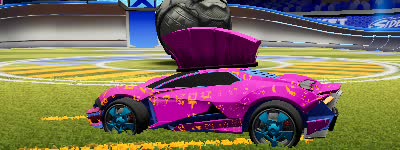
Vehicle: werewolf